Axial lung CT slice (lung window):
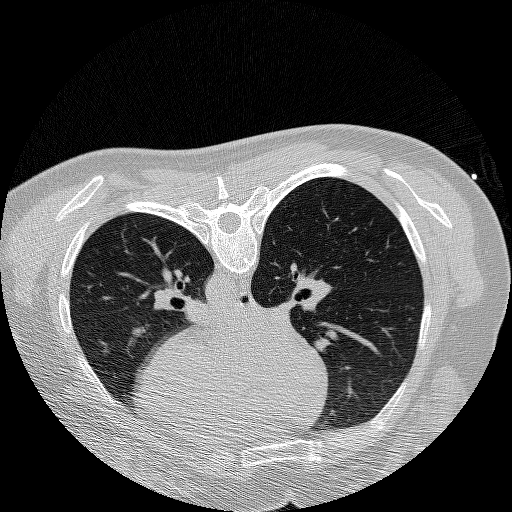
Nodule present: no